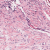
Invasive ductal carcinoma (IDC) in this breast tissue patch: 1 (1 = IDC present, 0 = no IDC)